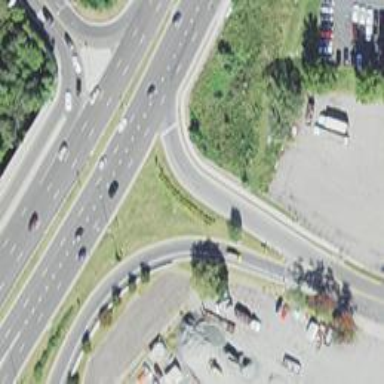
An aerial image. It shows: Primary link highway.